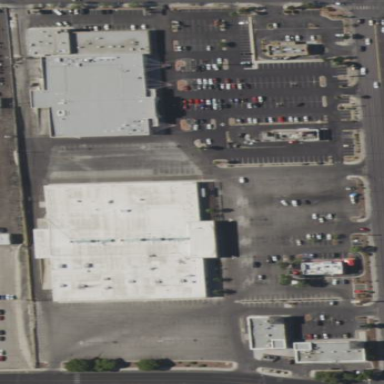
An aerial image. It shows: Retail area.